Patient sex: M
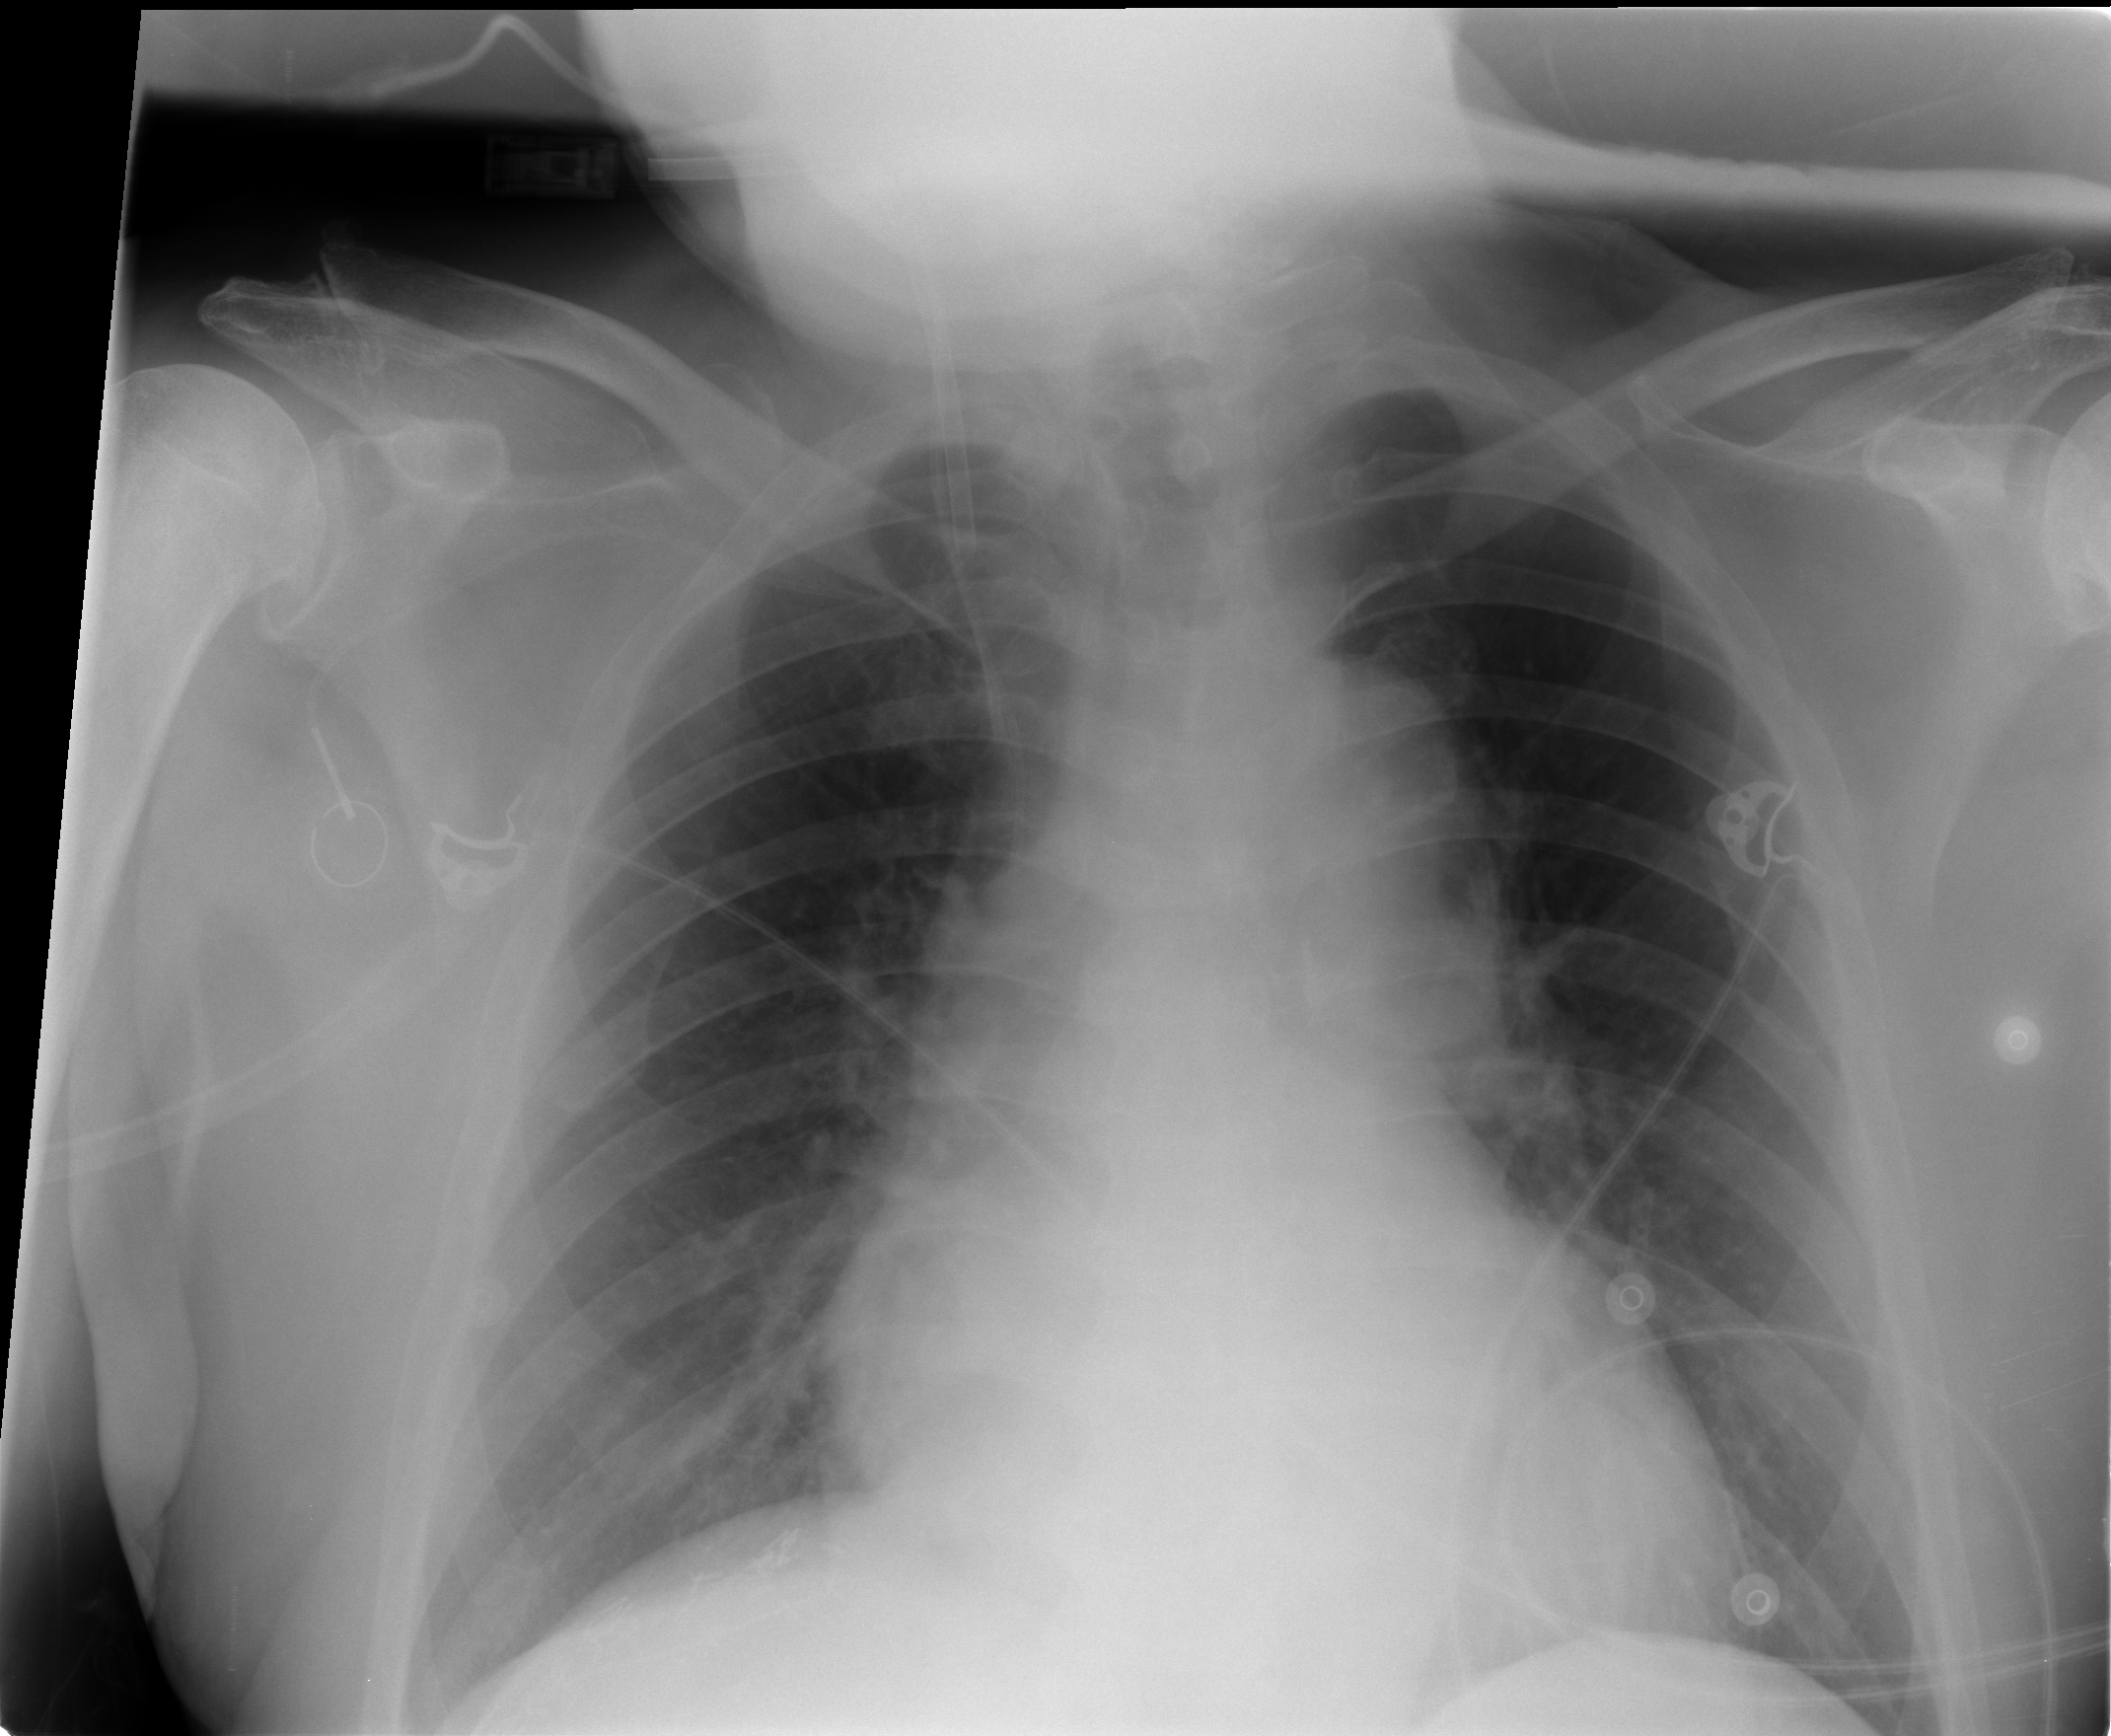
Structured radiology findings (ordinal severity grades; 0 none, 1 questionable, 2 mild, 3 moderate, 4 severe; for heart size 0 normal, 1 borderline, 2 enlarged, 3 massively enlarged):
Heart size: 2
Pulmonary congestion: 2
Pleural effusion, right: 0
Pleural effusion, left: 0
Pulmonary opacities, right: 0
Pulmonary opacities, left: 0
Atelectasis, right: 0
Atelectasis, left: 0